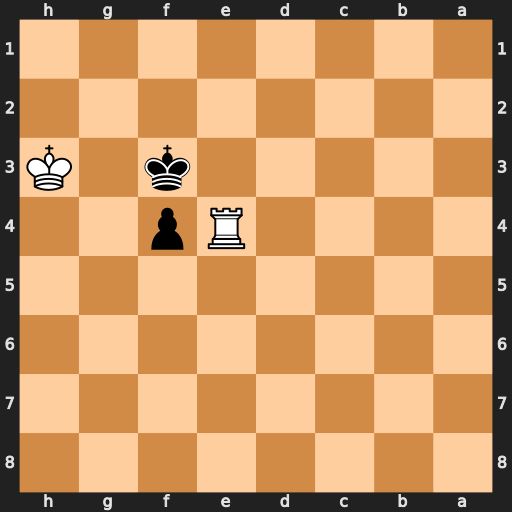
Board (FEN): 8/8/8/8/4Rp2/5k1K/8/8
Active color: b
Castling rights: -
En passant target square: -
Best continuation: Kxe4 Kg2 Ke3 Kf1 Kf3